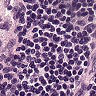
Metastatic tissue present: no